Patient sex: M
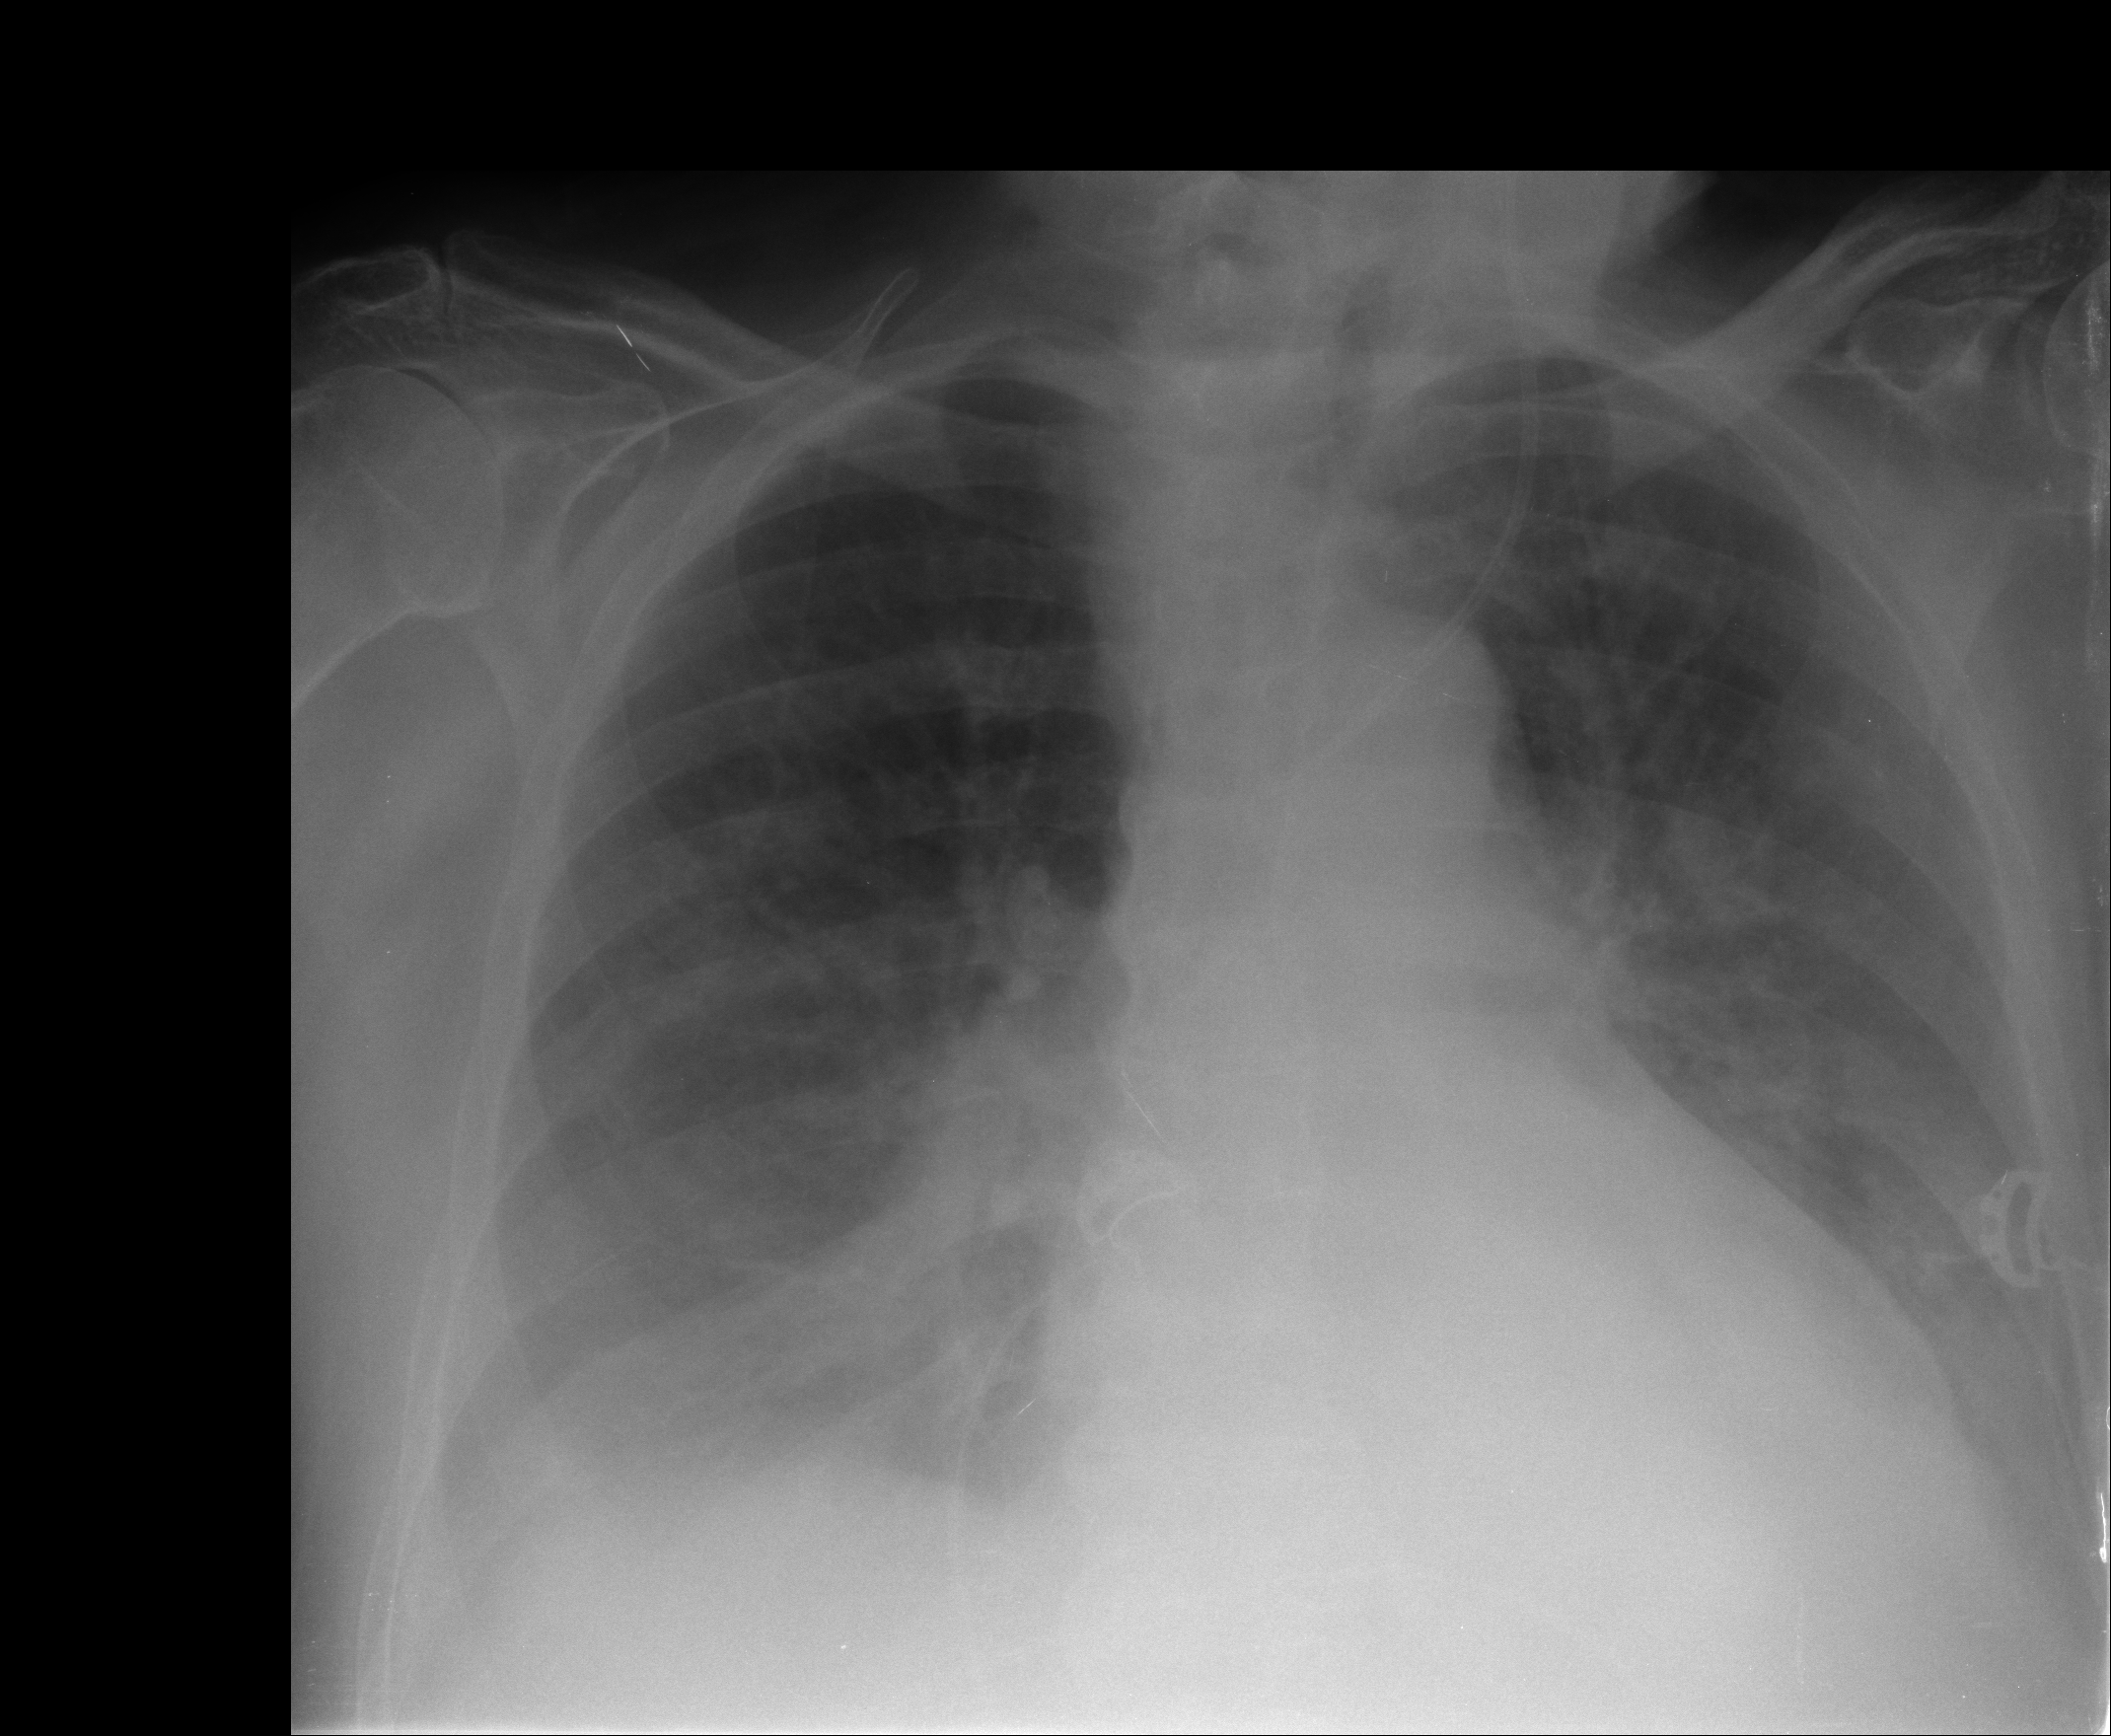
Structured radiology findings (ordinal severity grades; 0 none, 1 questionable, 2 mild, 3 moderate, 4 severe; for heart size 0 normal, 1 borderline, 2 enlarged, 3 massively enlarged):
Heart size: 1
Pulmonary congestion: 0
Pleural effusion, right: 2
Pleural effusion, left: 2
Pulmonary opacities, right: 1
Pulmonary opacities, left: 2
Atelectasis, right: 2
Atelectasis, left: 2